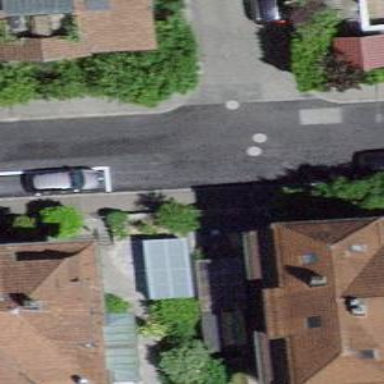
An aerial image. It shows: Residential road with asphalt surface. There are sidewalks on both sides of the road.